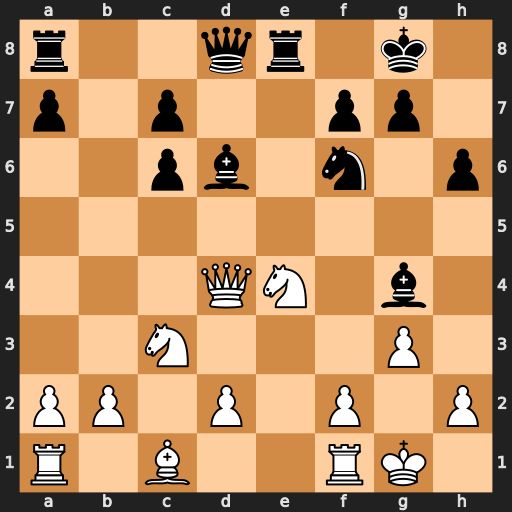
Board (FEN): r2qr1k1/p1p2pp1/2pb1n1p/8/3QN1b1/2N3P1/PP1P1P1P/R1B2RK1
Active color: w
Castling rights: -
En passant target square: -
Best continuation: Nxf6+ Qxf6 Qxg4